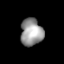
Tissue: lung
Cell type: Epithelial cells
Senescence score: 0.5468
Nuclear area (px): 591
Mean DAPI intensity: 153.159